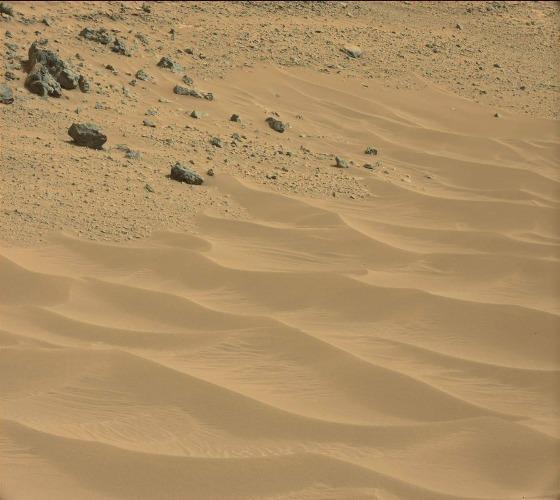
Terrain classes present: Gravel / Sand / Soil, Rock, Shadow